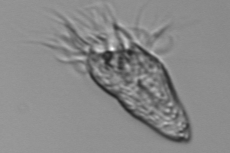
Label: Strombidium_morphotype1